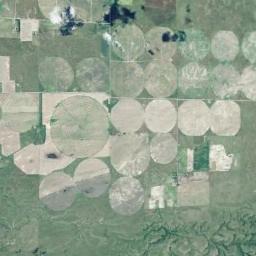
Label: circular_farmland